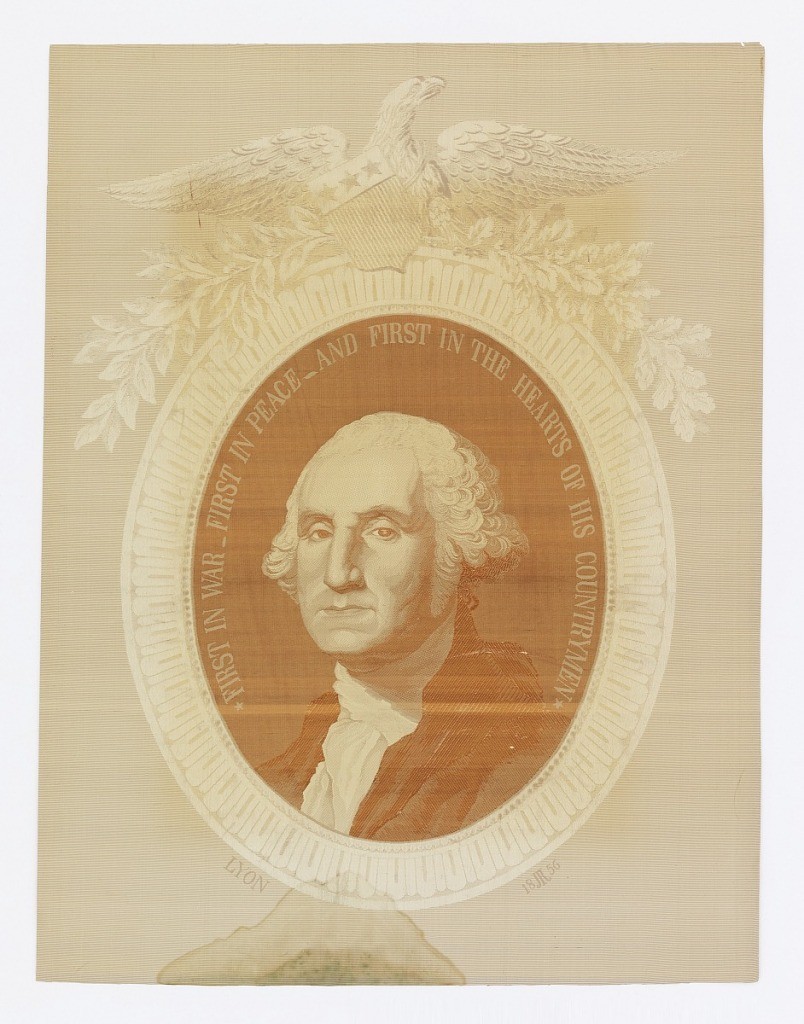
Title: Portrait of George Washington
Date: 1856
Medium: silk Technique: jacquard-woven damask
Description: Woven portrait of George Washington within an eagle-crested cartouche. Woven, above Washington's head: First in War First in Peace and First in the Hearts of His Countrymen.